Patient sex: M
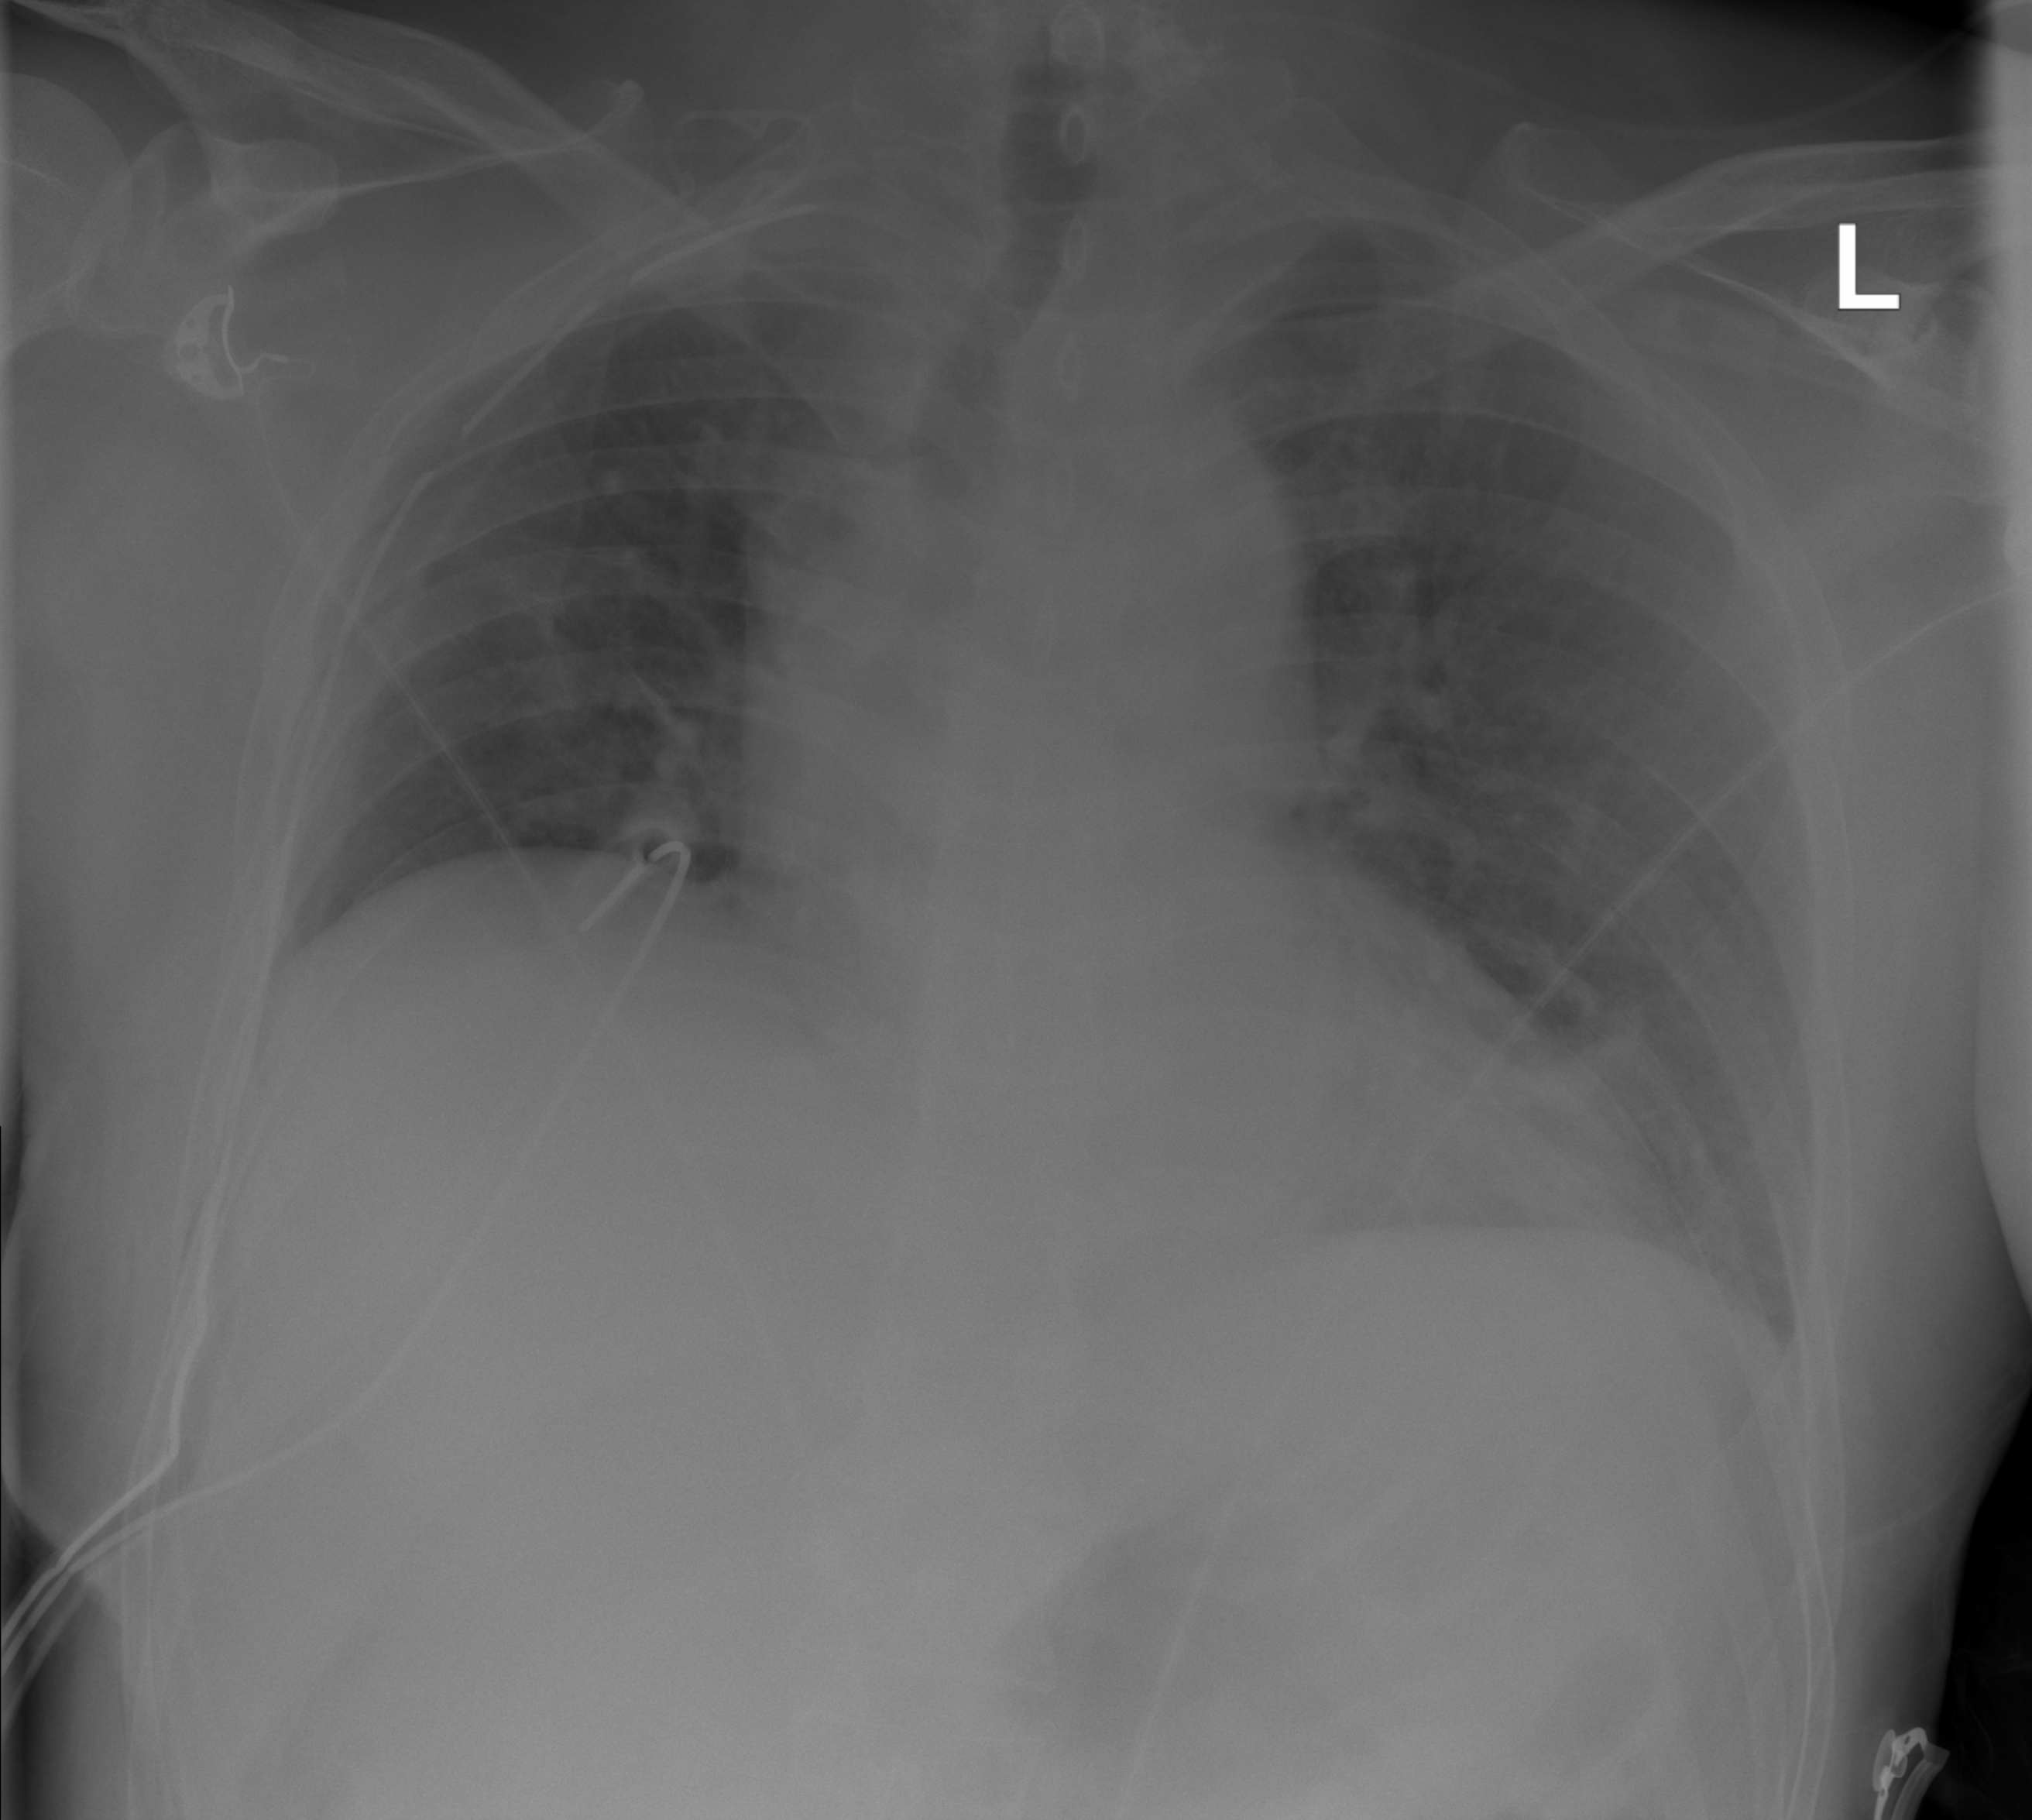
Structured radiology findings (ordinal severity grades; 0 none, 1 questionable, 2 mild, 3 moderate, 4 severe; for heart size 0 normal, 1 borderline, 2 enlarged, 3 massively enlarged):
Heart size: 0
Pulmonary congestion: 0
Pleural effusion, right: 0
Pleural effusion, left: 2
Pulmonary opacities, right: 0
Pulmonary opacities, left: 0
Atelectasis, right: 0
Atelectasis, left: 2